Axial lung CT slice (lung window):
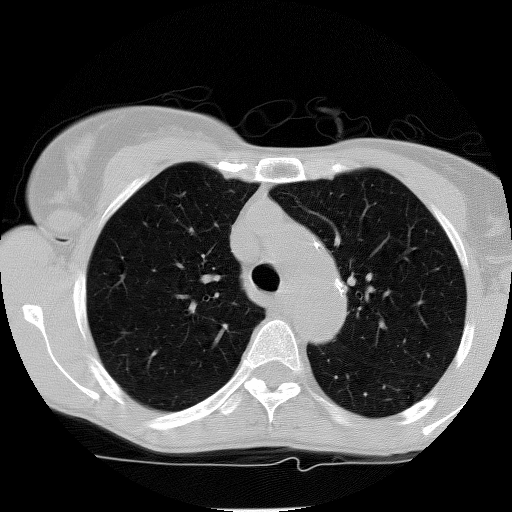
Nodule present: no